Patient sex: F
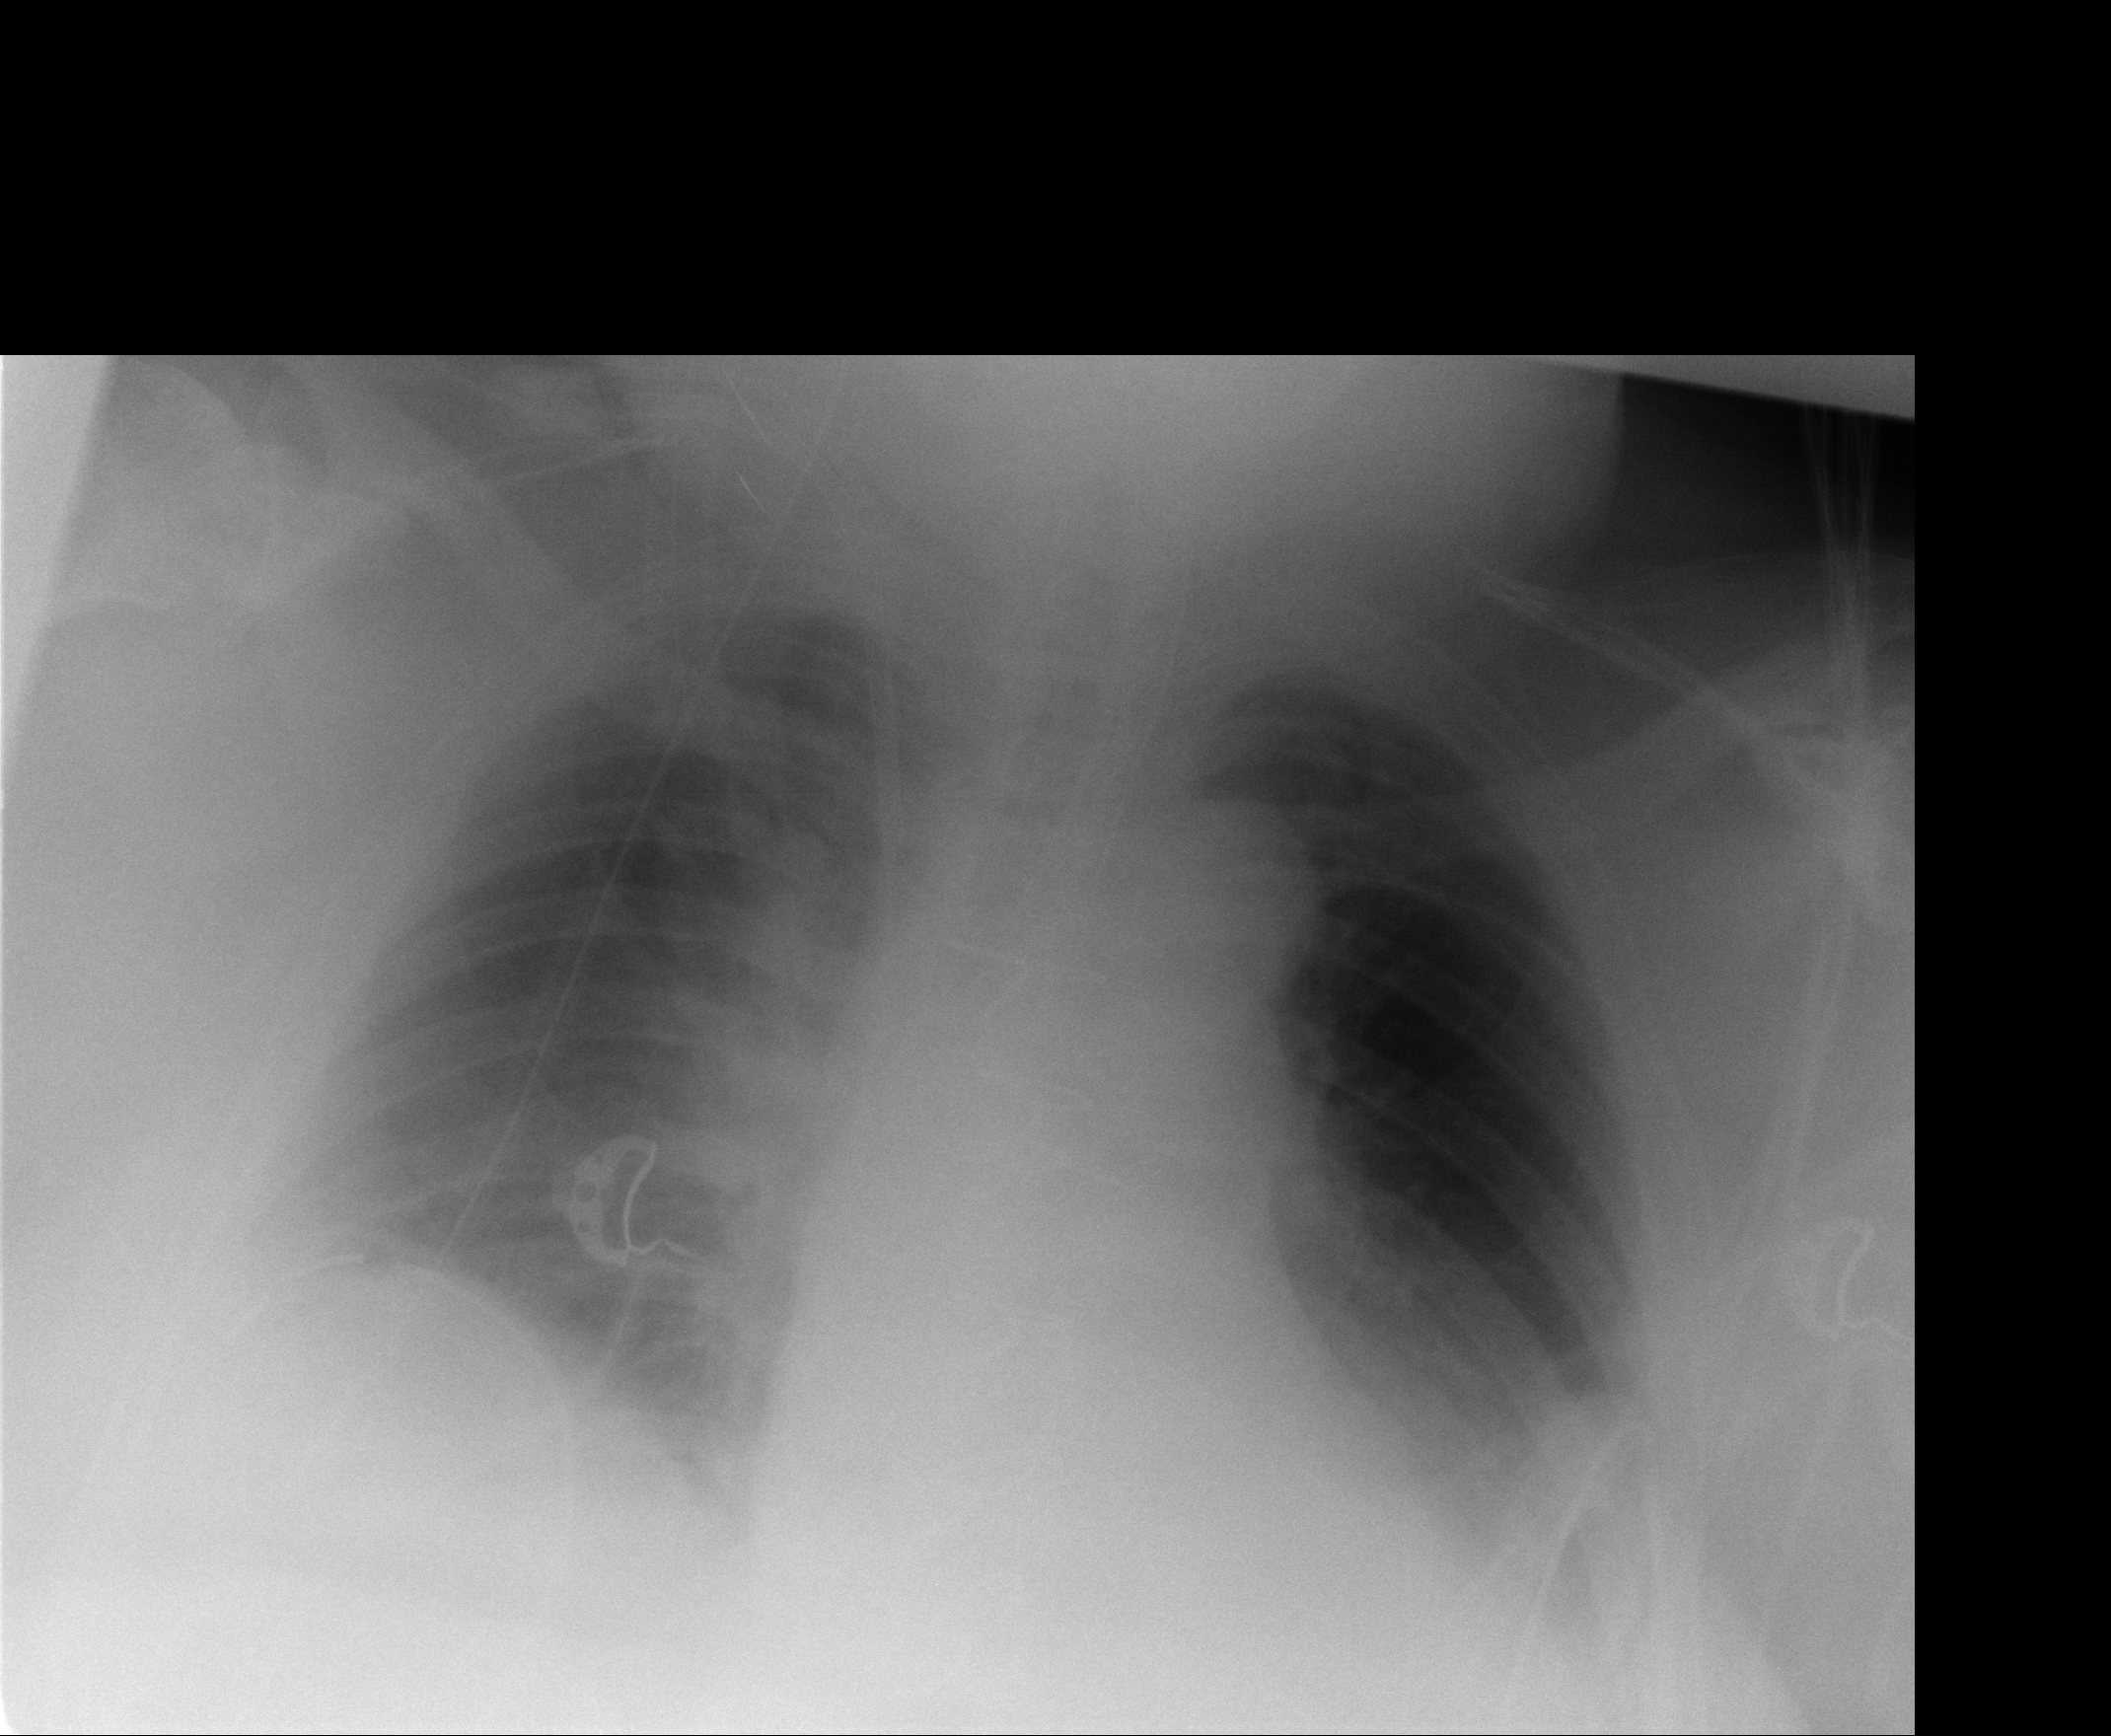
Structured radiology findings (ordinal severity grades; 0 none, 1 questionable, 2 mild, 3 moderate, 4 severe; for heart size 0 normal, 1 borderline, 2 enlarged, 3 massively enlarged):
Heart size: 0
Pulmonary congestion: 3
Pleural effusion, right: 2
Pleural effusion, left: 2
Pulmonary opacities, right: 2
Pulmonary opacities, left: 0
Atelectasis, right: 2
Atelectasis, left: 0